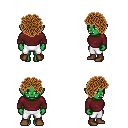
a pixel art fantasy rpg character, female body template, orc, green skin, maroon long-sleeve shirt, white pants, brown curly afro hairstyle, brown shoes, four views (front, back, left, right), 2x2 character sprite sheet, small pixel art, hard edges, no anti-aliasing